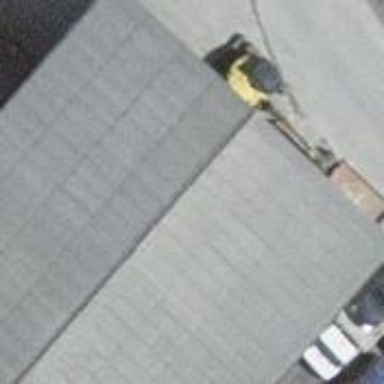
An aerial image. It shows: Warehouse.